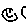
Label: smiley face